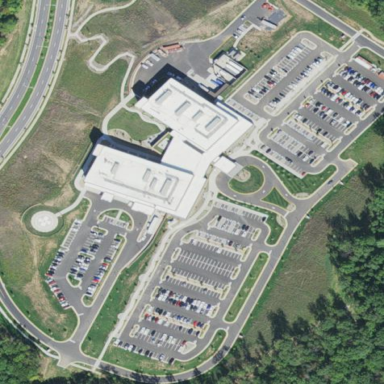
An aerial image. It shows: Healthcare facility identified as hospital.